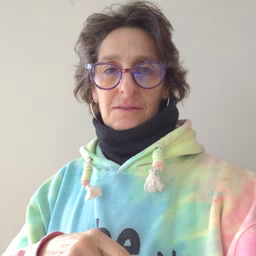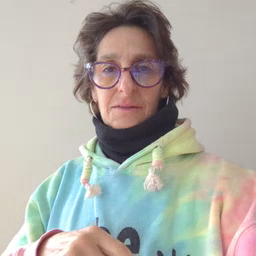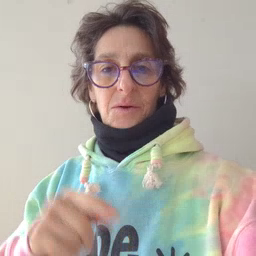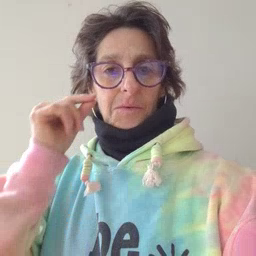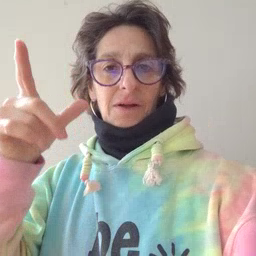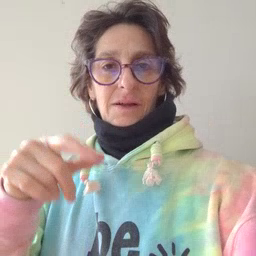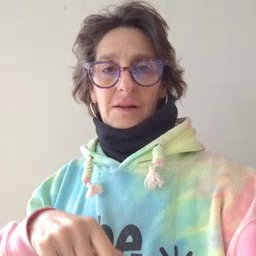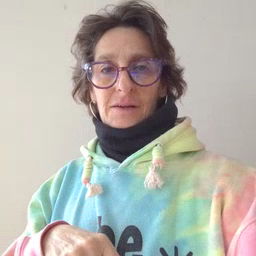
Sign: awake